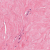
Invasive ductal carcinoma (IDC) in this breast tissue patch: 0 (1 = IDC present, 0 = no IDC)